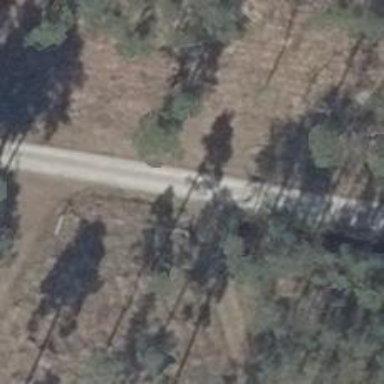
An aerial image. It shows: Grassy track road with grade 4 track type.